Field crop: maize
Growth stage: 2
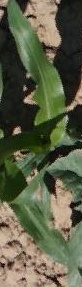
Species: maize